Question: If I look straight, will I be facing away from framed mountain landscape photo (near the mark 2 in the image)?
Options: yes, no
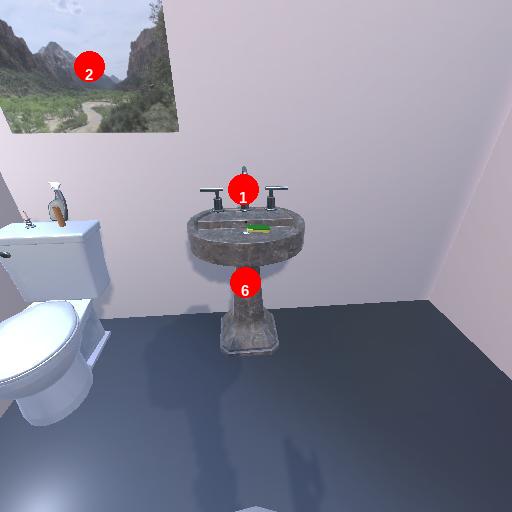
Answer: yes